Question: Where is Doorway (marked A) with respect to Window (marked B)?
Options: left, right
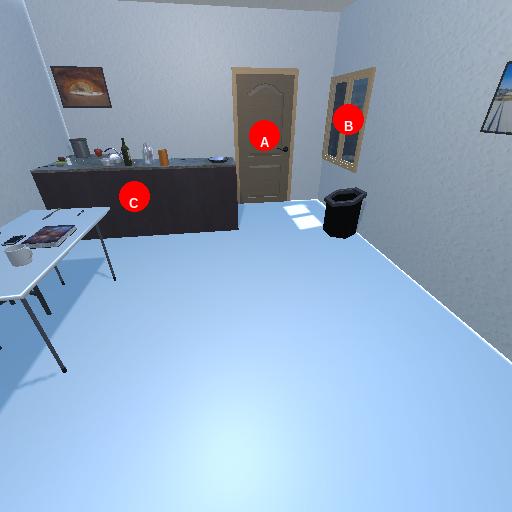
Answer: left